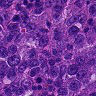
Metastatic tissue present: yes